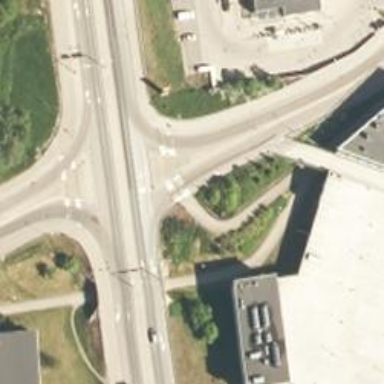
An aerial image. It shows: Marked road crossing with pedestrian island.